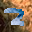
Label: 2